【题型】填空题　【知识点】解析几何　【难度】easy
若动直线$l_1: mx - y - m + 3 = 0$，圆$C: (x - 2)^2 + (y - 4)^2 = 3$，则直线$l_1$与圆$C$相交的最短弦长为\underline{\quad\quad}。
【解答】
\noindent
【答案】$\boldsymbol{2}$
\vspace{1em}
\noindent
【分析】首先求出直线过定点$A(1,3)$，判断点$A(1,3)$在圆内，当直线$l_1 \perp AC$时直线$l_1$与圆$C$相交的弦长最短，再由弦长公式计算可得。
\vspace{1em}
\noindent
【详解】直线$l_1: mx - y - m + 3 = 0$，则$(x - 1)m + (3 - y) = 0$，
令$\begin{cases} x - 1 = 0 \\ 3 - y = 0 \end{cases}$，解得$\begin{cases} x = 1 \\ y = 3 \end{cases}$，所以动直线$l_1: mx - y - m + 3 = 0$恒过点$A(1,3)$。
又圆$C: (x - 2)^2 + (y - 4)^2 = 3$的圆心为$C(2,4)$，半径$r = \sqrt{3}$，
所以$|AC| = \sqrt{(2 - 1)^2 + (4 - 3)^2} = \sqrt{2} < r$，
所以点$A(1,3)$在圆内，
所以当直线$l_1 \perp AC$时直线$l_1$与圆$C$相交的弦长最短，
最短弦长为$2\sqrt{r^2 - |AC|^2} = 2\sqrt{(\sqrt{3})^2 - (\sqrt{2})^2} = 2$。

故答案为：$\boldsymbol{2}$。
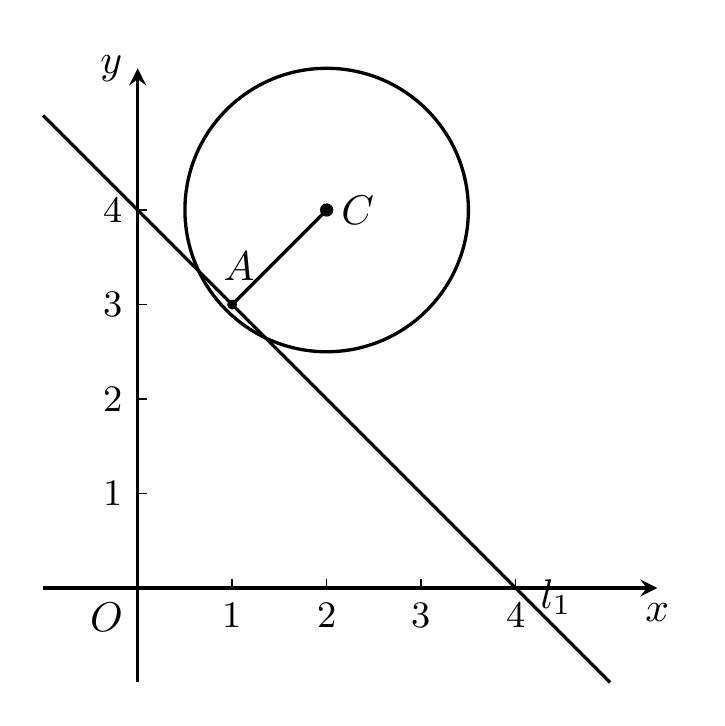